Interaction volume radius: 5 \u00c5
Interaction volume height: 30 \u00c5
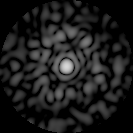
Disorder parameter: 0.7956